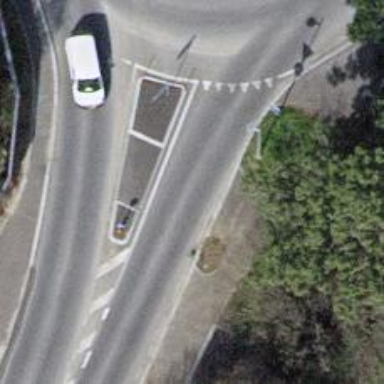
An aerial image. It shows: Unmarked road crossing.